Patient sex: F
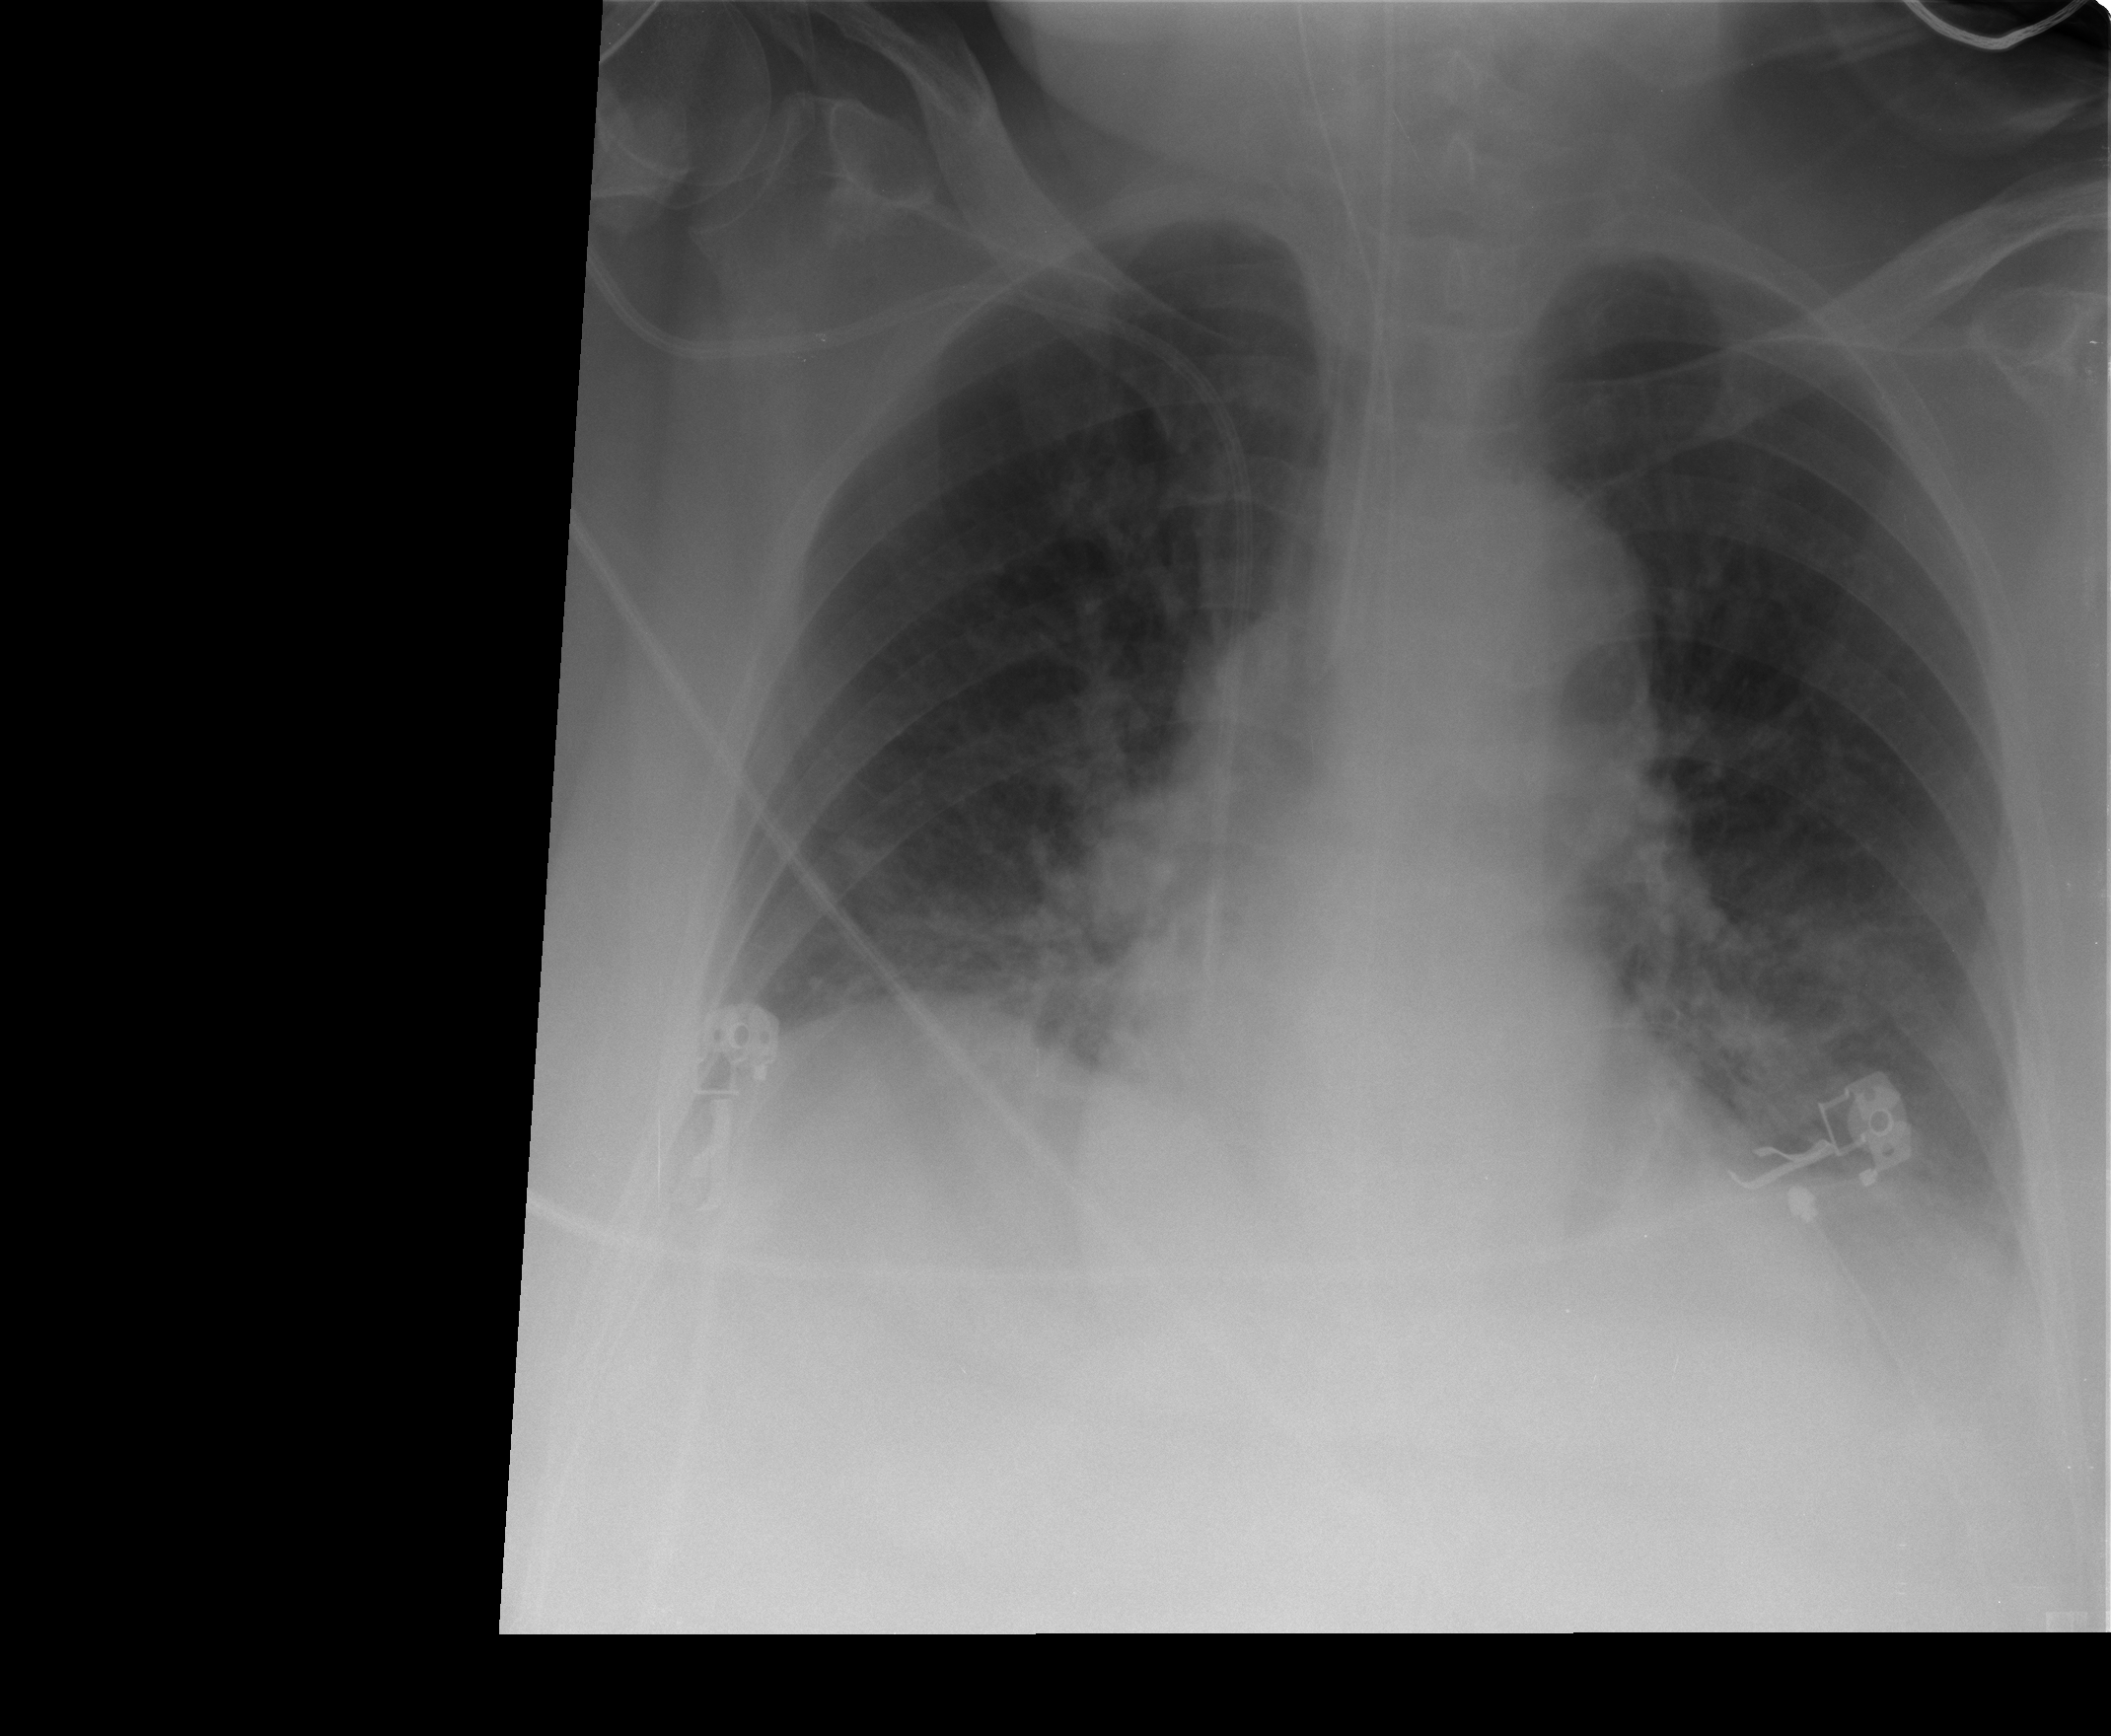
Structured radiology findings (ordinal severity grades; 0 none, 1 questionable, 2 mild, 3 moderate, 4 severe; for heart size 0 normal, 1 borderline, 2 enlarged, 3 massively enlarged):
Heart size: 0
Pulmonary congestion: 0
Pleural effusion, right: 0
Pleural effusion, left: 0
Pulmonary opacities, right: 0
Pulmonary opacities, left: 0
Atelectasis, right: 1
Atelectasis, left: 1